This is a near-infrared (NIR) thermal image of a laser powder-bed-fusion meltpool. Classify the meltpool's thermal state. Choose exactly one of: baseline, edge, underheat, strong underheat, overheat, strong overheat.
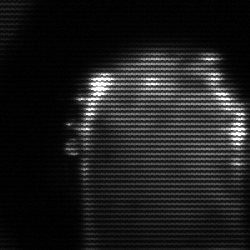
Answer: baseline